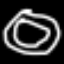
Label: donut